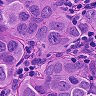
Metastatic tissue present: yes